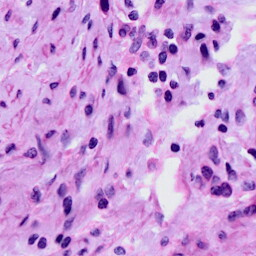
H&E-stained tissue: Cervix